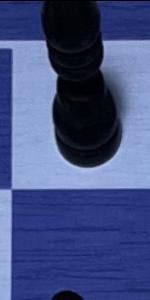
Label: Empty